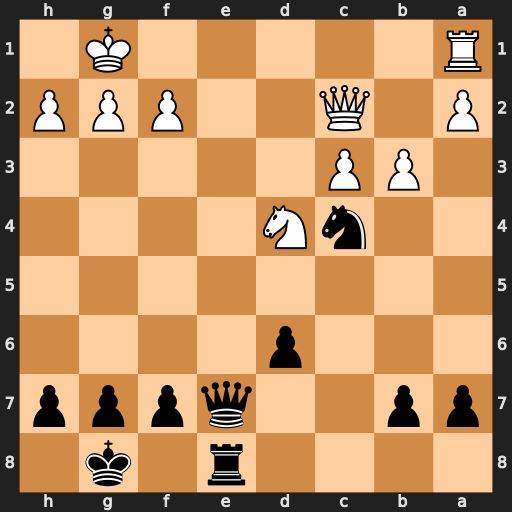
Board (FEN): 4r1k1/pp2qppp/3p4/8/2nN4/1PP5/P1Q2PPP/R5K1
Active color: b
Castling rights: -
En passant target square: -
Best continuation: Qe1+ Rxe1 Rxe1#